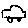
Label: car